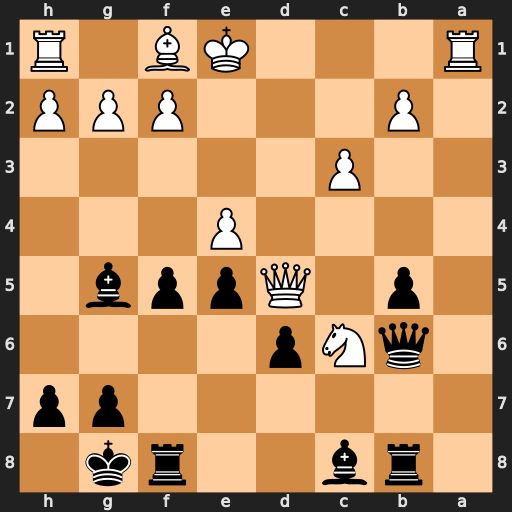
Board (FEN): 1rb2rk1/6pp/1qNp4/1p1Qppb1/4P3/2P5/1P3PPP/R3KB1R
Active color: b
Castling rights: KQ
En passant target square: -
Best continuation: Kh8 Nxb8 fxe4 Be2 Qxf2+ Kd1 Qe3 Nd7 Bxd7 Qxd6 Rd8 Rf1 Kg8